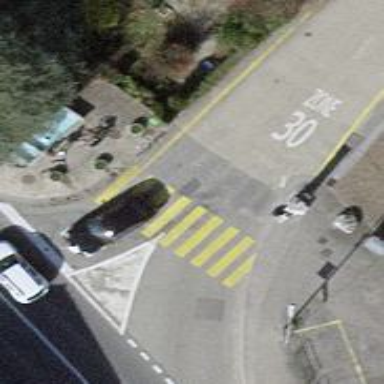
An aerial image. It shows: Zebra crossing on the road.